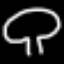
Label: mushroom